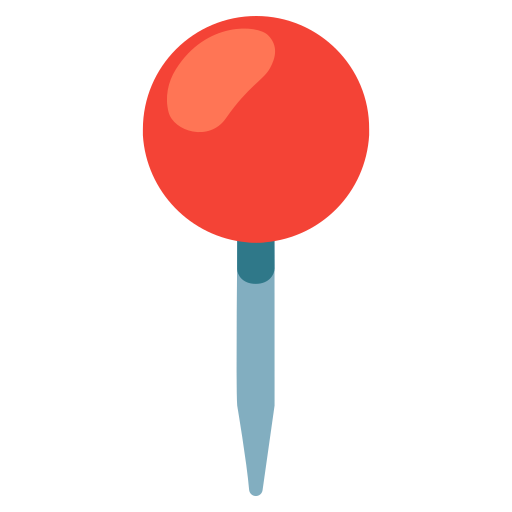
Emoji: 📍